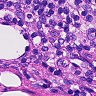
Metastatic tissue present: no